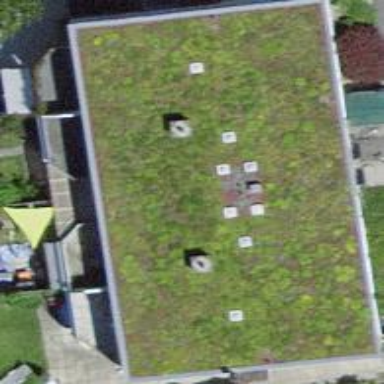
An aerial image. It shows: Building with flat roof covered in grass.